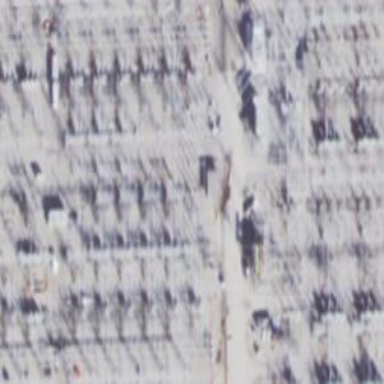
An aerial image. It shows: Switch for power supply.